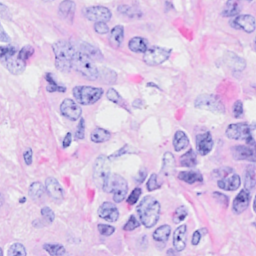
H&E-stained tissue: Breast